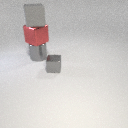
large gray rubber cube above large gray metal cylinder